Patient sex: F
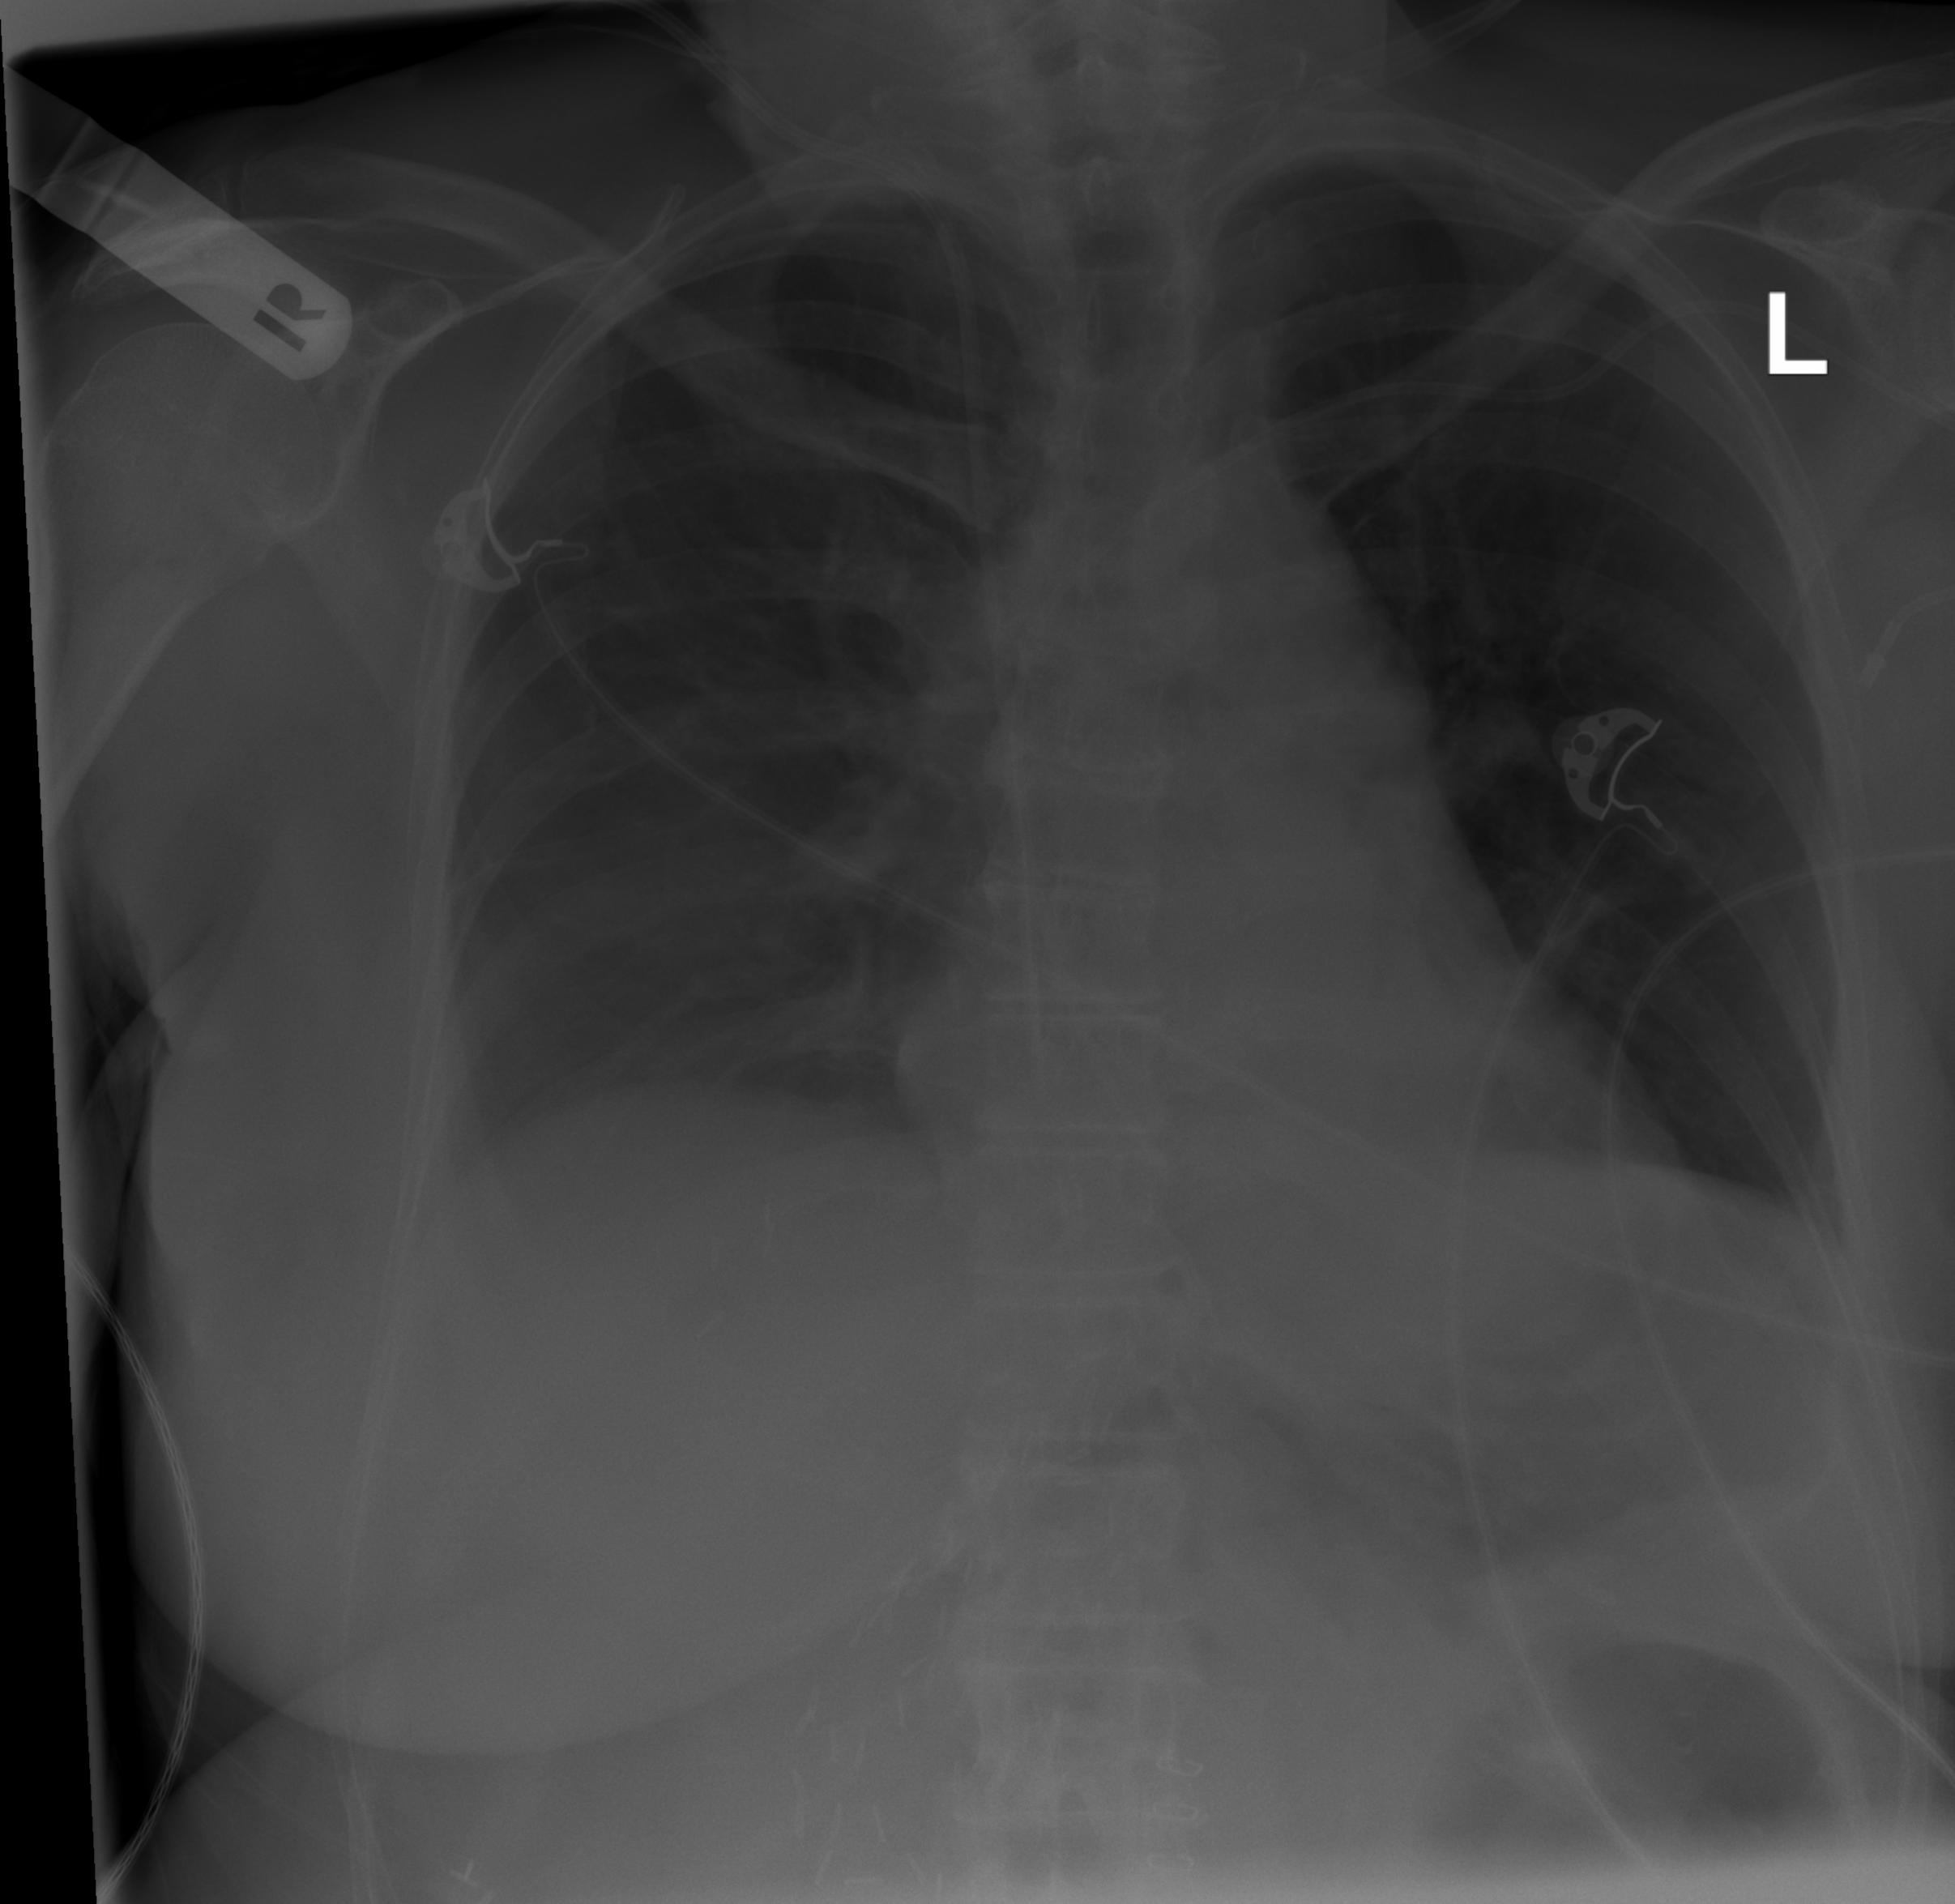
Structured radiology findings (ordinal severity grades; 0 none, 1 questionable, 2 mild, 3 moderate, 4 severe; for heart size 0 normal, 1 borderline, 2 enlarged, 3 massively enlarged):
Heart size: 0
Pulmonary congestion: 0
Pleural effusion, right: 2
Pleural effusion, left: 0
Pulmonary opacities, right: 0
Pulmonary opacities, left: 0
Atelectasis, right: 2
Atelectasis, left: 0